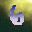
Label: 6